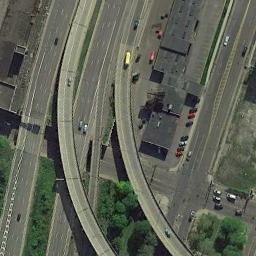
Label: overpass